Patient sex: M
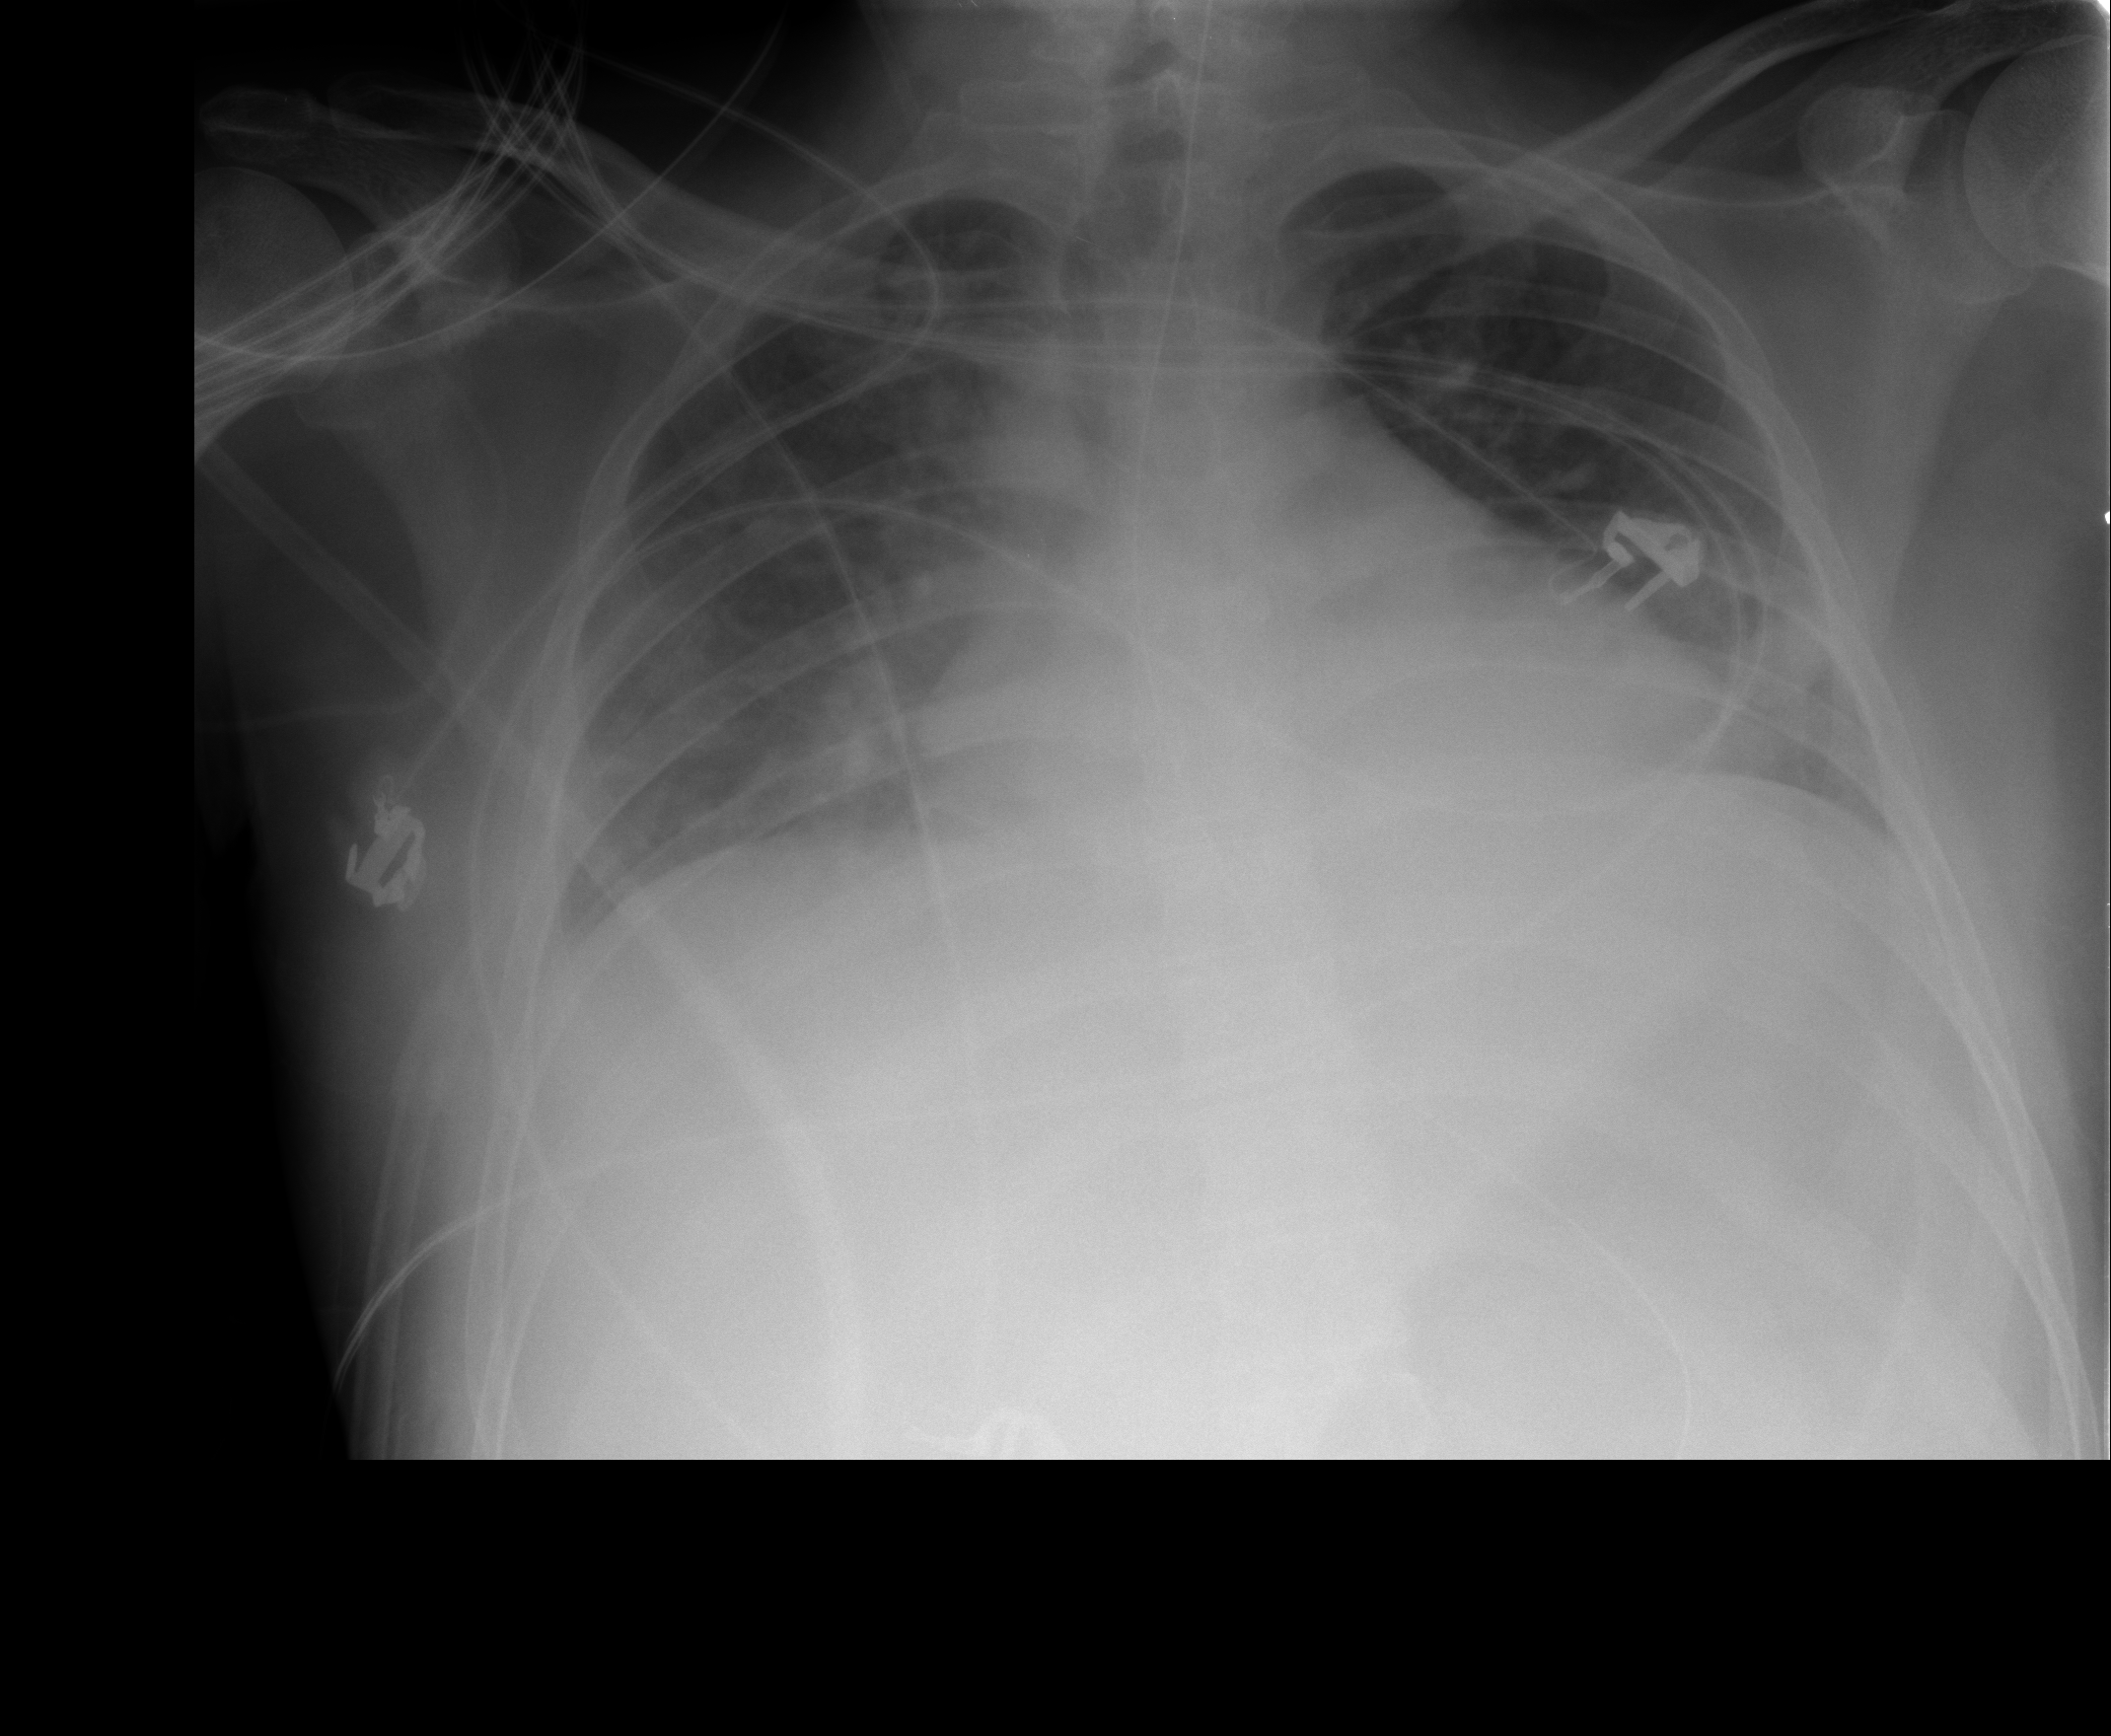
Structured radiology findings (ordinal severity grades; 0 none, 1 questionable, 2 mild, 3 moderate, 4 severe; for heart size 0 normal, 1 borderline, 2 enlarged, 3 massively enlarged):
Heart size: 0
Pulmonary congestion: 1
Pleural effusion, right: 0
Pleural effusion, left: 0
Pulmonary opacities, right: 0
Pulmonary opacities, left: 0
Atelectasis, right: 0
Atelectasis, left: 0